Question:
This is my table structure. I need find out the closing quantity for the same store, supplier, item, pack size & size unit combination where TransactionID maximum. How can I do this in LINQ or Even in SQL?
Thanks in Advance.
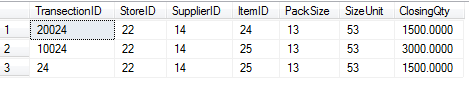
Answer: '''
var result =
from p in mytable
group p by new
{
p.StoreId,
p.SupplierID,
p.PackSize,
p.ItemID
} into g
select new {
TransectionID = g.Max(p => p.TransectionID),
ClosingQtySum = g.Sum(p => p.ClosingQty) };
'''